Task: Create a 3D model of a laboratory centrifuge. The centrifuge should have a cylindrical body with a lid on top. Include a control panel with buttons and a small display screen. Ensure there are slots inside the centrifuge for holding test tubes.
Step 221:
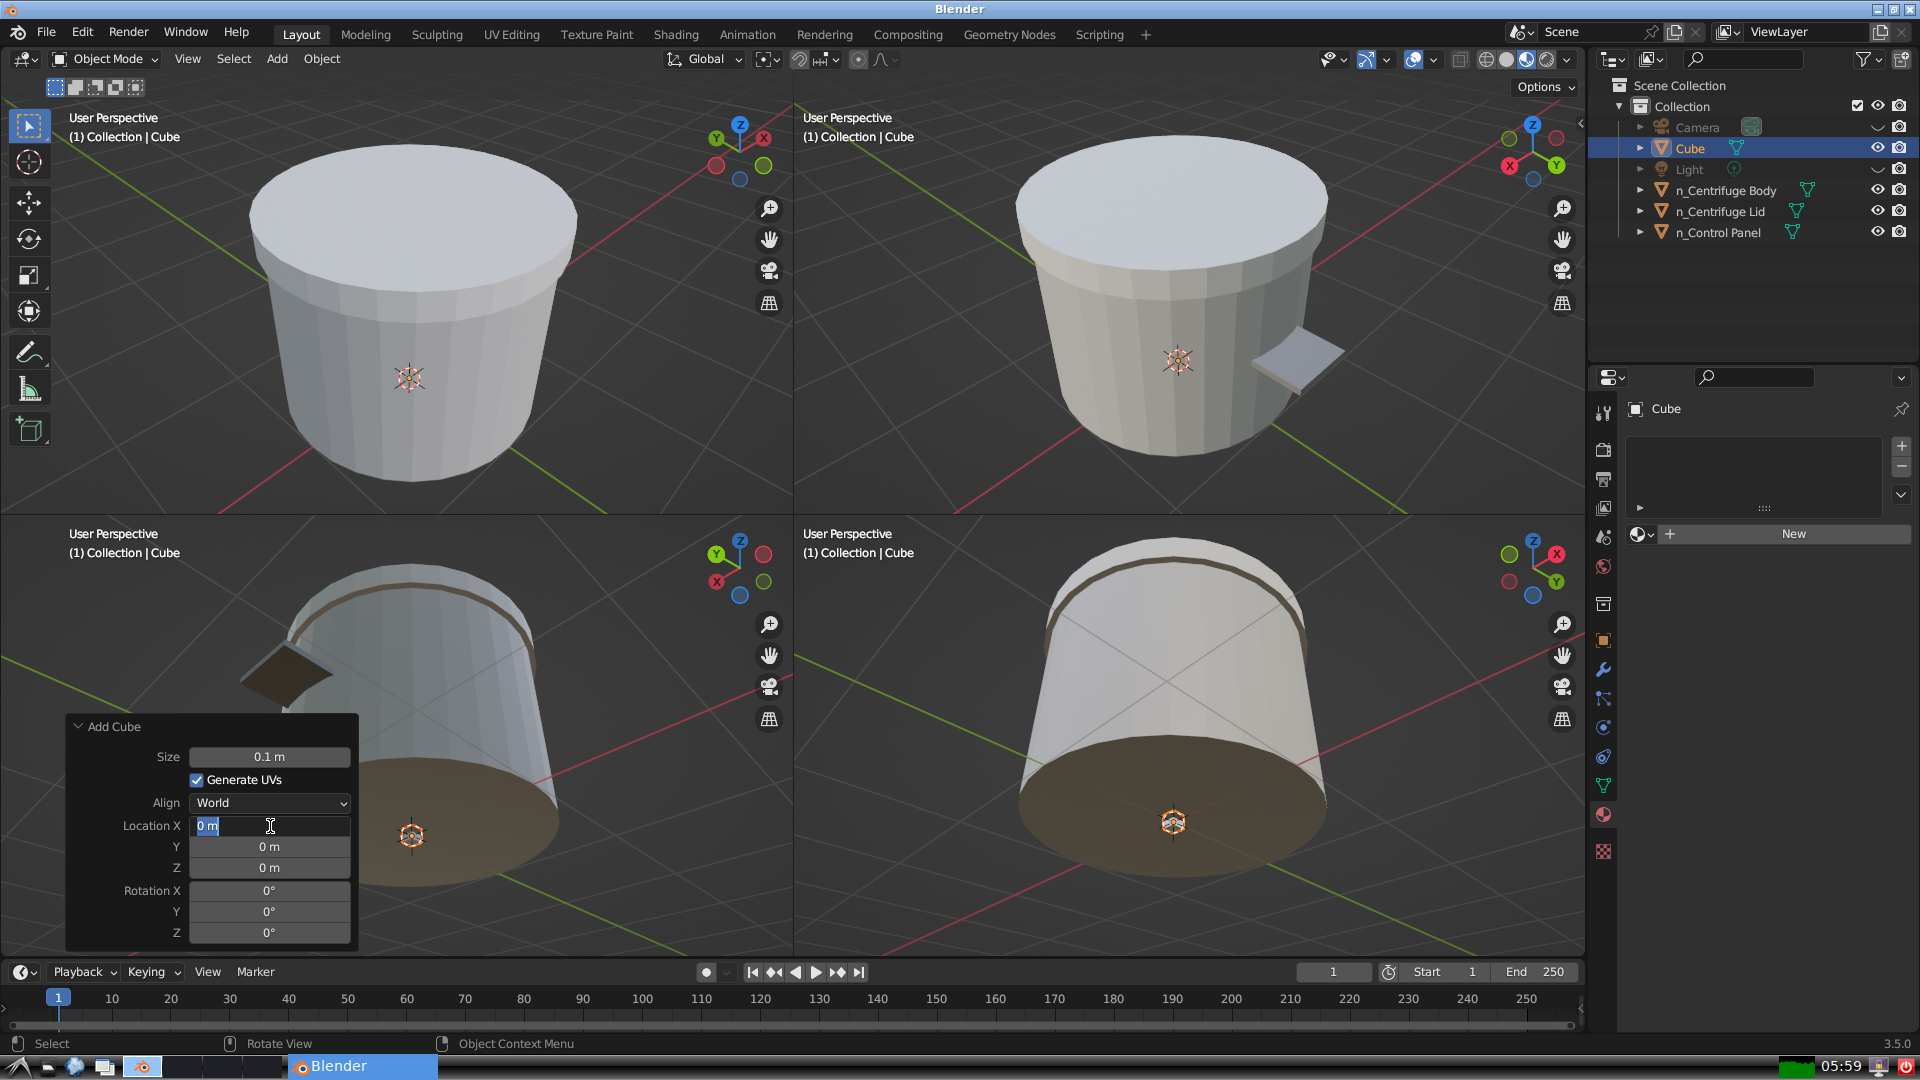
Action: input_text: -0.15